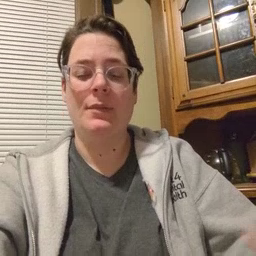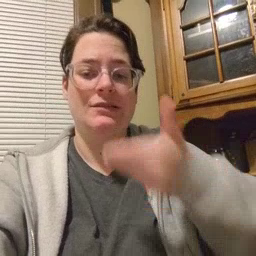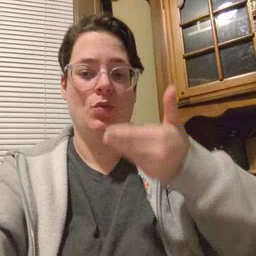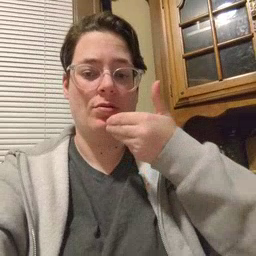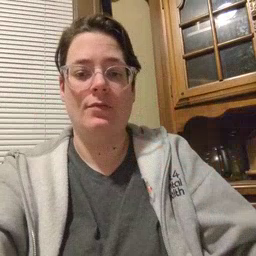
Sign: cereal